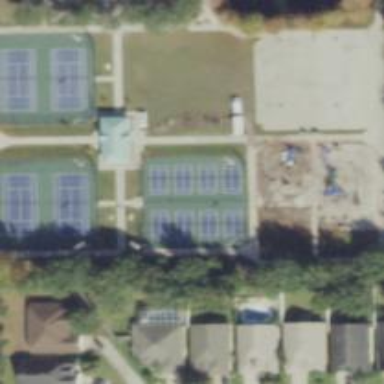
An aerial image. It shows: Tennis court on pitch designated for leisure land.